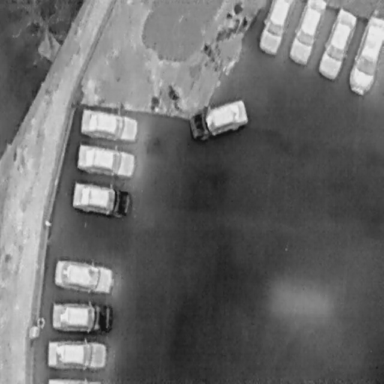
There are 11 Cars in the infrared image.